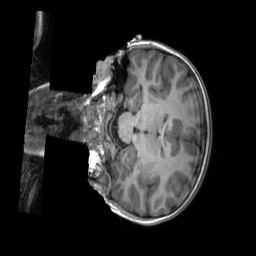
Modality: T1w
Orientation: coronal
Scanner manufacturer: siemens
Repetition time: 2.3 s
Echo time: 0.00229 s